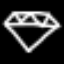
Label: diamond